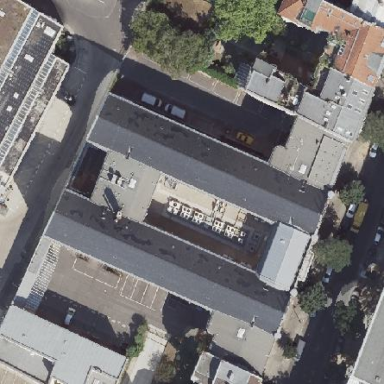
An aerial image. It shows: The building has gabled roof made of tar paper. The orientation of the roof is along the building.